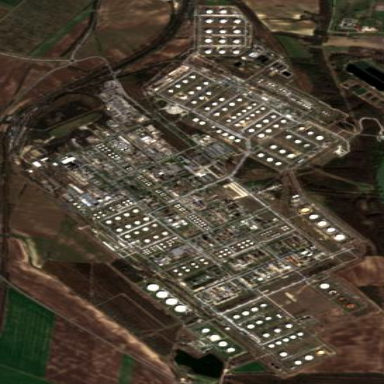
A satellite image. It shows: Industrial area designated for refinery that processes oil.